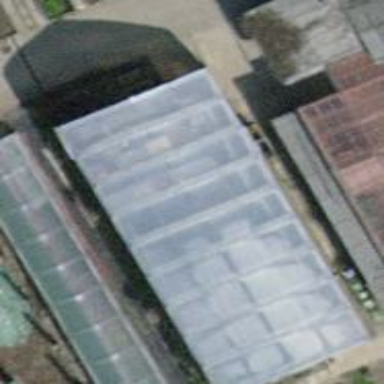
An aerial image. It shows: Greenhouse with gambrel-shaped roof.